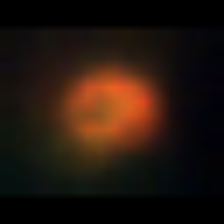
Taxon: Unknown_phyto
Group: Unknown